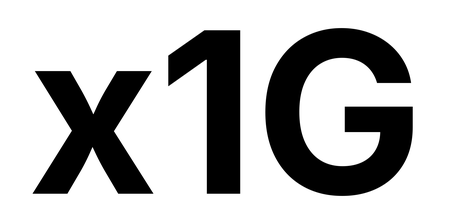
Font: Inter_Bold